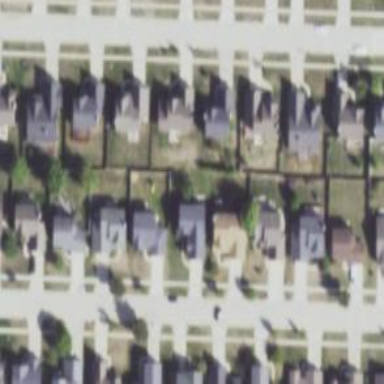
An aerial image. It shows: Sidewalk.